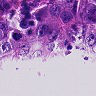
Metastatic tissue present: yes